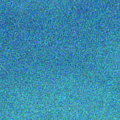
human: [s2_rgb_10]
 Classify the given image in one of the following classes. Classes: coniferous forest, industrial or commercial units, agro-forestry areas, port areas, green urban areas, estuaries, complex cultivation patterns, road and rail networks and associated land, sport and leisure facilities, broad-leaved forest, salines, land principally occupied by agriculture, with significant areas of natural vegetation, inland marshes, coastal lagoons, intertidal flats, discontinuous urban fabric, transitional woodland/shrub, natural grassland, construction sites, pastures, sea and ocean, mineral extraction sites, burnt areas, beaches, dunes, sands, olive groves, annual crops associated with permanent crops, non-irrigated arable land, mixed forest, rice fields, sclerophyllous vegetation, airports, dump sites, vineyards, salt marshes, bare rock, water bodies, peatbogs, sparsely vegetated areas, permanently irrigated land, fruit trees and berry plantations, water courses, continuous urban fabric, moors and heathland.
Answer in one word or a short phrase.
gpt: sea and ocean